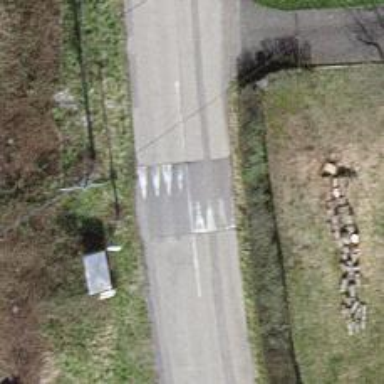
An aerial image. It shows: Bump for traffic calming.